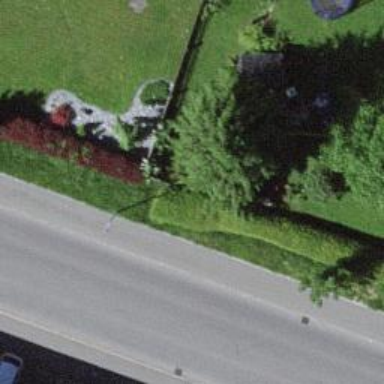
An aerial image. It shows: Hedge acting as barrier.